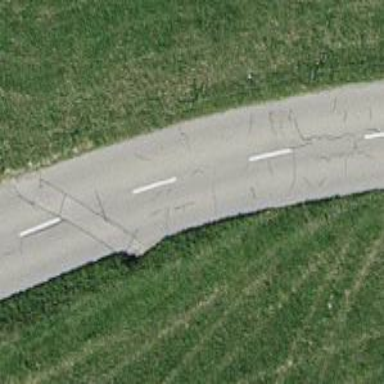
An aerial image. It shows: Tertiary road.